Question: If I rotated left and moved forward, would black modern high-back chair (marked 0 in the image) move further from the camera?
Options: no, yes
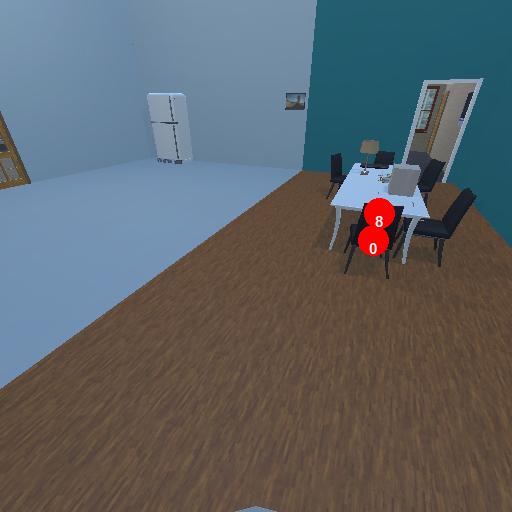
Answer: no